Brain MRI, t1w sequence, axial 2D slice.
Patient: age 44, sex M, weight 78 kg, height 1.76 m
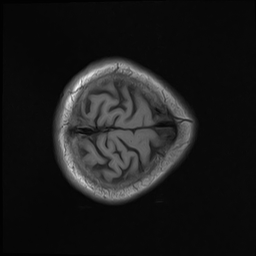